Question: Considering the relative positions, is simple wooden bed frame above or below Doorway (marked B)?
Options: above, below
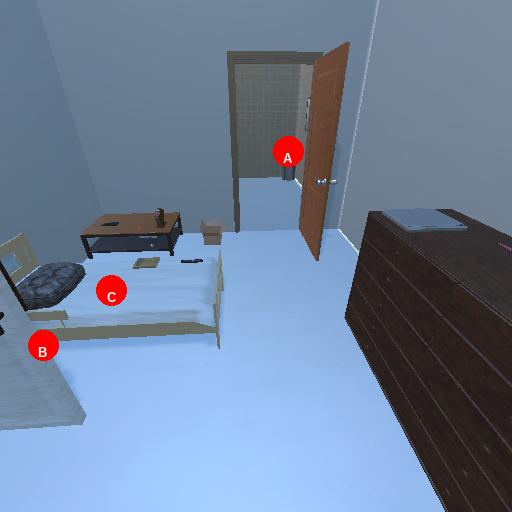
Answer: above